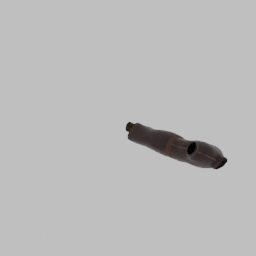
Label: people